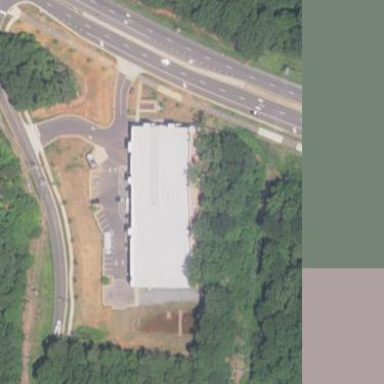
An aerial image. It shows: Commercial area used for self storage.